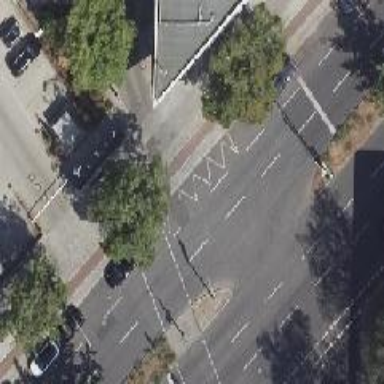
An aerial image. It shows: Road with traffic signals.